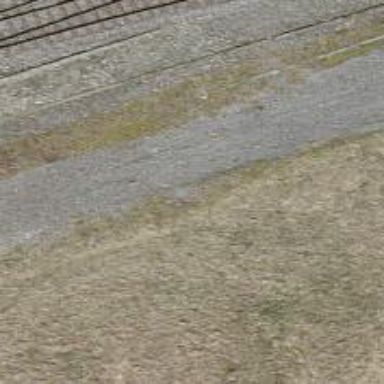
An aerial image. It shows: Abandoned railway yard with one track.